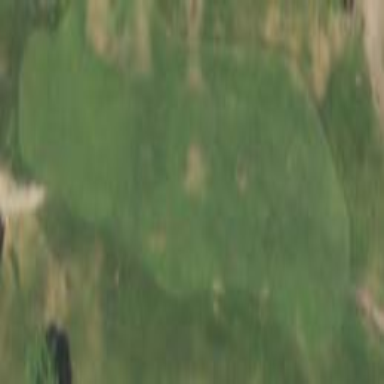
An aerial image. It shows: Grassy area designated as golf fairway.